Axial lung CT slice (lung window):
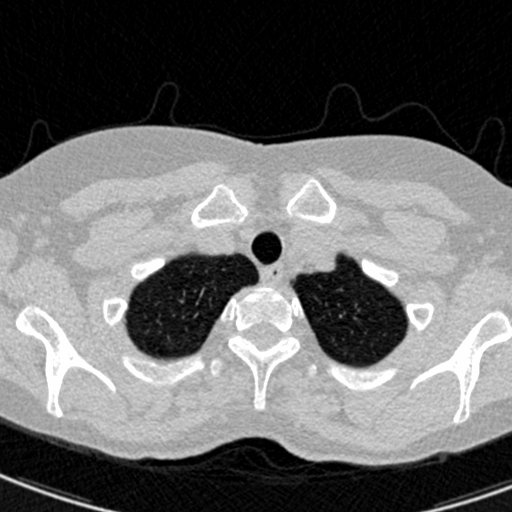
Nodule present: no